Question: I cannot seem to change the style for the navigation bar button stye. Here is what I am getting.

I subclassed UINavigationController and did the following:
'''
- (id)initWithRootViewController:(UIViewController *)rootViewController
{
self = [super initWithRootViewController:rootViewController];
if (self)
{
UINavigationBar *navBar = [self navigationBar];
[navBar setBarStyle:UIBarStyleBlack];
[navBar setTintColor:[UIColor blackColor]];
}
return self;
}
'''
I am running iOS 4.3 and the button is added automatically by the OS when there is more than 4 tabs present in the UITabBarController.
Any suggestions on what I may be doing wrong?
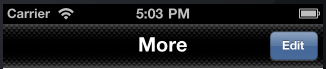
Answer: Since the more navigation controller is handled by the OS, this is what you have to do.
'''
[self.tabBarController.moreNavigationController.navigationBar setTintColor:[UIColor blackColor]];
'''